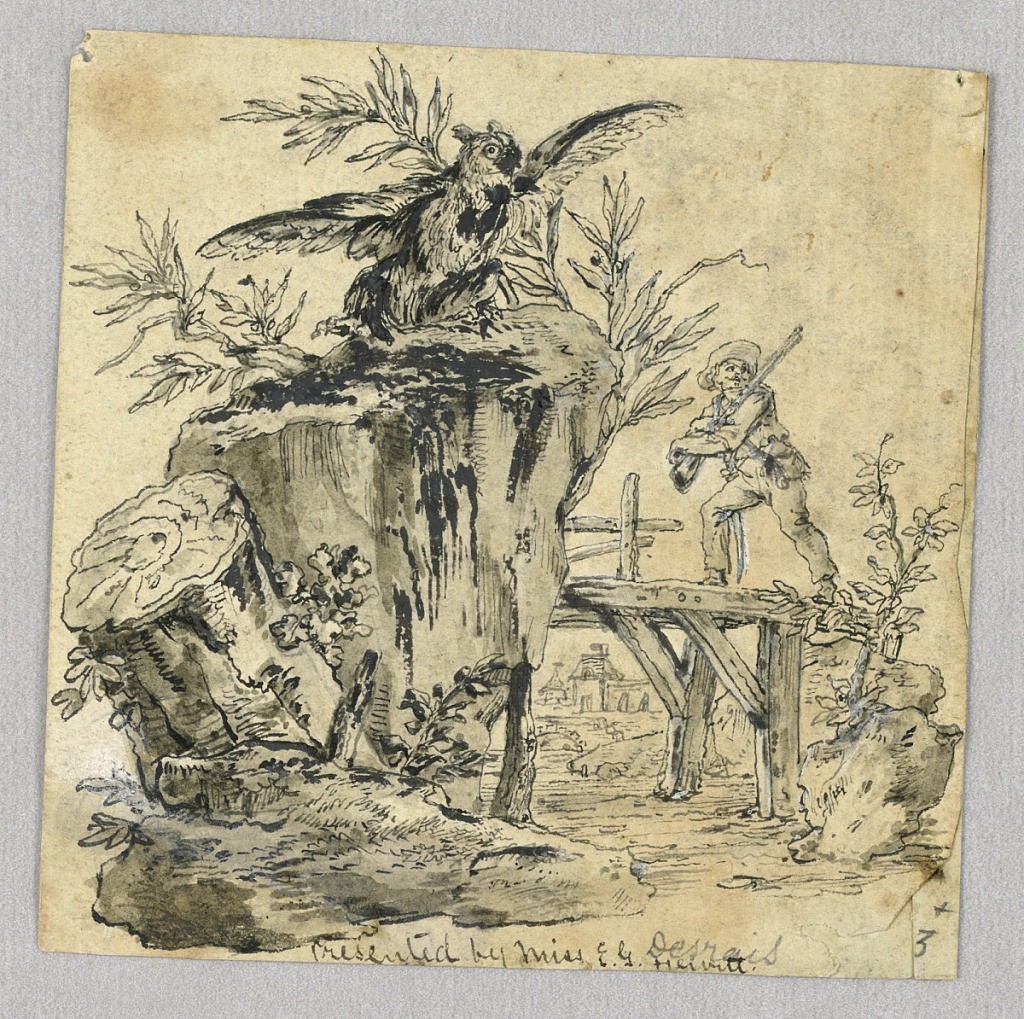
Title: Owl and Figure in Landscape
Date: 17th–19th century
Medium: Pen and ink, brush and gray wash on paper, brush and white gouache on paper
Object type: Drawing
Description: Owl with outstretched wings atop a tree stump in left foreground; figure with gun on wood bridge walking leftward at center right. In the background, town scene.